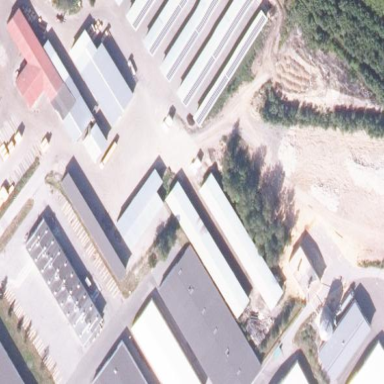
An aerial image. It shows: Industrial building.